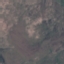
Land use / land cover: HerbaceousVegetation